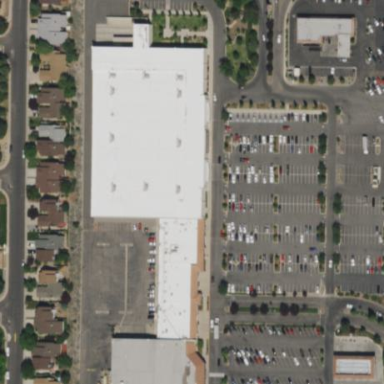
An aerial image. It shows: Retail building that houses department store.